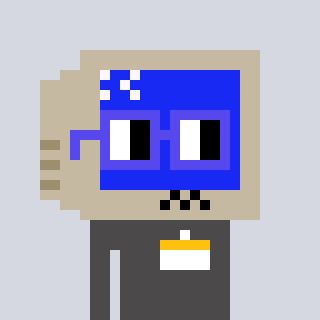
a pixel art character with square blue glasses, a old monitor-shaped head and a grayscale-colored body on a cool background